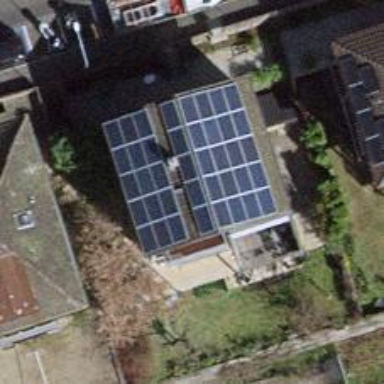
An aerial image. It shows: Solar power generator.